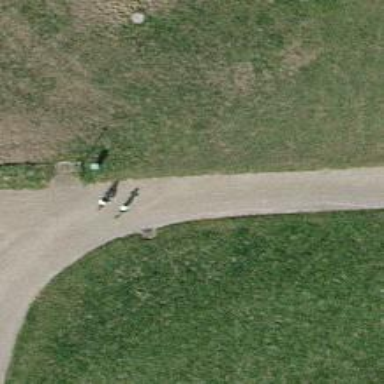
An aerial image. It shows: Unpaved path.